Question: In my web browser, I am trying to load a 'UIWebView' with 'NSData' obtained from a 'NSURLConnection'. When I try to load it into the 'UIWebView', instead of the site, it comes up with the HTML plain text.
in 'viewDidLoad:'
'''
NSURLRequest *request = [NSURLRequest requestWithURL: [NSURL URLWithString:@"http://www.msn.com"]];
[NSURLConnection connectionWithRequest: request delegate:self];
'''
'''
-(void)connection:(NSURLConnection *)connection didReceiveData:(NSData *)data
{
webdata = [NSMutableData dataWithData: data];
}
-(void)connectionDidFinishLoading:(NSURLConnection *)connection
{
[webview loadData:webdata MIMEType: @"text/html" textEncodingName: @"UTF-8" baseURL:nil];
}
'''

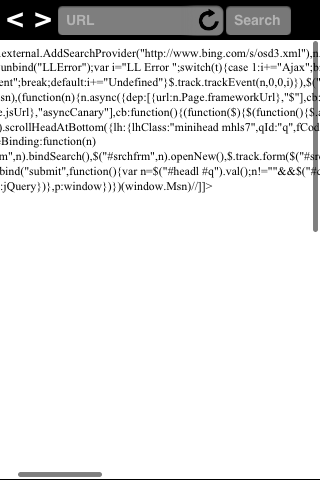
Answer: You are not appending data that you are receiving. Use this piece of code
'''
-(void)connection:(NSURLConnection *)connection didReceiveData:(NSData *)data{
if (webdata == nil) {
webdata = [[NSMutableData alloc] init];
}
[webdata appendData:data];
}
'''
This method might be called once or more times depending upon your data length. So instead of assigning new data to your ivar, append your data to it so that you have the full response not the last packet of data received.
------------------------------------------------------------------------------------------------------------------------------------
Or use like this.
'''
- (void)connection:(NSURLConnection *)connection didReceiveResponse:(NSURLResponse *)response{
webdata = [[NSMutableData alloc] init];
}
-(void)connection:(NSURLConnection *)connection didReceiveData:(NSData *)data{
[webdata appendData:data];
}
-(void)connectionDidFinishLoading:(NSURLConnection *)connection{
[mWebView loadData:webdata MIMEType: @"text/html" textEncodingName: @"UTF-8" baseURL:nil];
}
'''